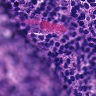
Metastatic tissue present: no